Field crop: tomato
Growth stage: 1
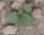
Species: solanum